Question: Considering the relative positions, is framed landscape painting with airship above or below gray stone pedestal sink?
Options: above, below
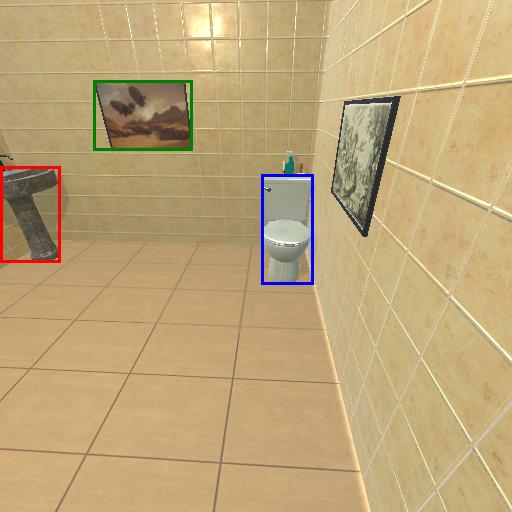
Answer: above